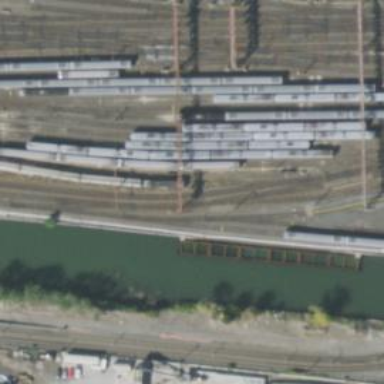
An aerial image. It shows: Rail yard with electrified contact lines for railway operations.